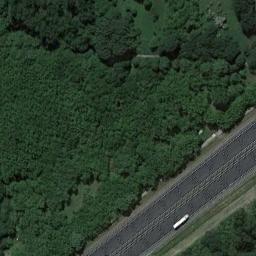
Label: freeway